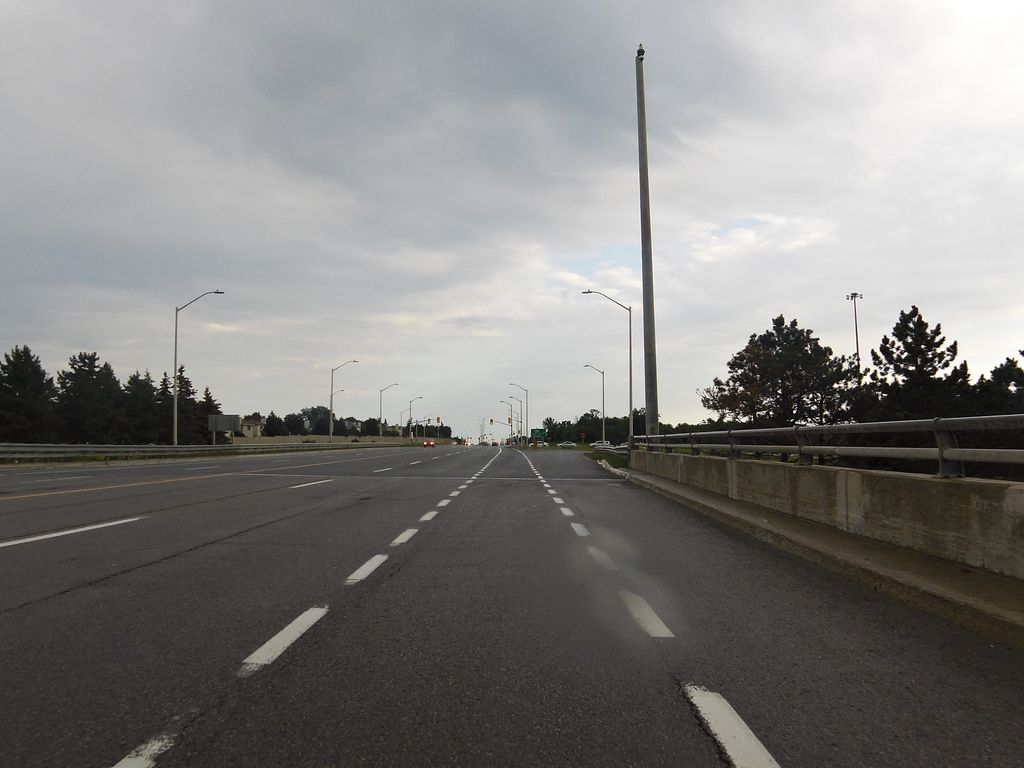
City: ottawa-gatineau